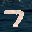
Label: 7